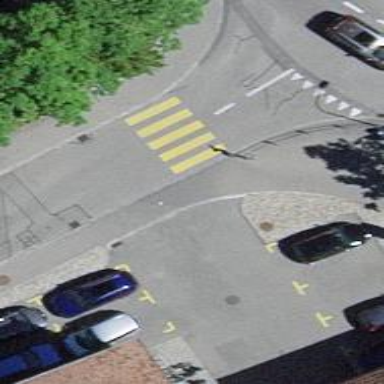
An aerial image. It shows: Zebra crossing on the road.